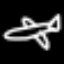
Label: airplane